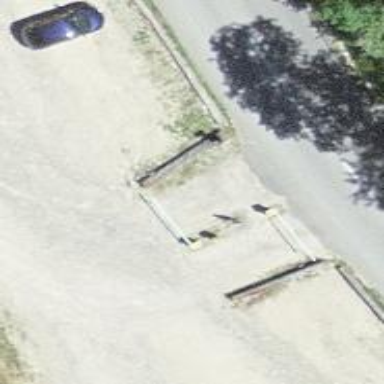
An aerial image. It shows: Lift gate barrier.